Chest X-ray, AP view. Patient: 48 years old, sex M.
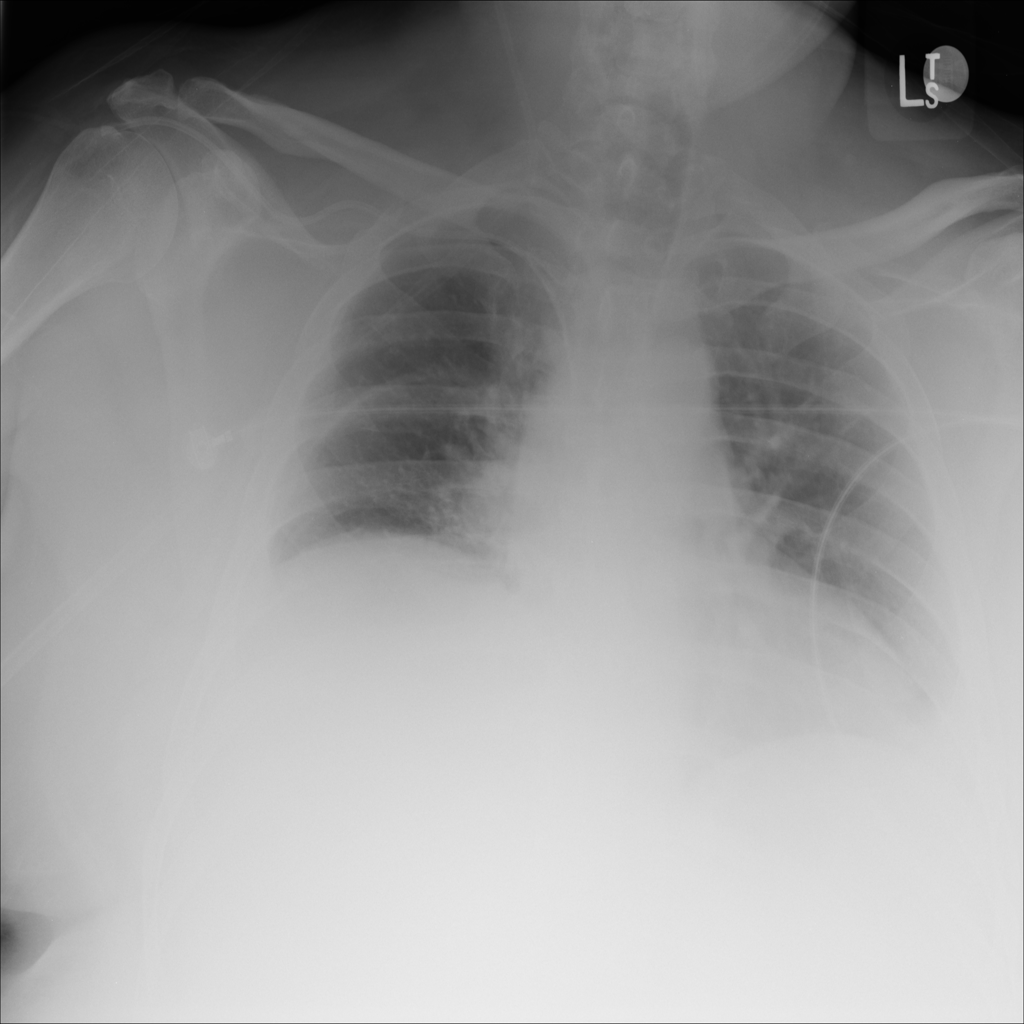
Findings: Atelectasis, Pneumothorax